Question: >
<URL>
I was working on a console application and manually added the 'string[] args' inside of Main() after I had already done a bunch of other work. Is that all I have to do to accept command line arguments? Or do I need to configure something elsewhere also? I keep doing 'Console.WriteLine("{0}",args.Length)' and get zero no matter what I send after the exe..
'''
class Program
{
static void Main(string[] args)
{
Console.WriteLine("{0}", args.Length);
}
}
'''
then I run '...\setup.exe yes no maybe' and get 0 for length. What more do I need to do?
MORE INFO:
I tried to break after setting command line arguments in the properties page and I get the following error.:

I am thinking that someone's comment about ClickOnce deployment is my problem. How can I deploy in VS2010 to allow this?
MORE INFO:
I disabled "ClickOnce security settings" under Properties -> Security and was able to debug successfully, but when I click on Publish, it automatically turns this setting back on.. How do I prevent that?
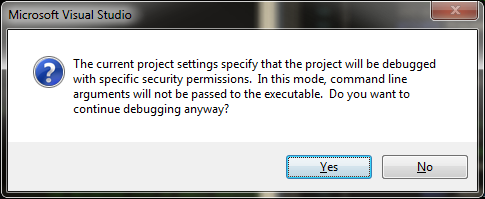
Answer: This example:
'''
using System;
namespace ConsoleApplication1
{
internal class Program
{
private static void Main(string[] args)
{
Console.WriteLine("Number of command line parameters = {0}", args.Length);
for (int i = 0; i < args.Length; i++)
{
Console.WriteLine("Arg[{0}] = [{1}]", i, args[i]);
}
}
}
}
'''
When executed as 'ConsoleApplication1.exe a b c' will output:
'''
Number of command line parameters = 3
Arg[0] = [a]
Arg[1] = [b]
Arg[2] = [c]
'''
See <URL>
Update: this code
'''
class Program
{
static void Main(string[] args)
{
Console.WriteLine("{0}", args.Length);
}
}
'''
When executed as 'ConsoleApplication1.exe a b c' outputs
'''
3
'''
Above all, make sure you're executing the correct .exe.